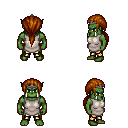
a pixel art fantasy rpg character, male body template, orc, green skin, white tunic, gold greaves, brunette ponytail hairstyle, iron tiara, four views (front, back, left, right), 2x2 character sprite sheet, small pixel art, hard edges, no anti-aliasing